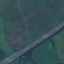
Land use / land cover: Highway